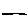
Label: line